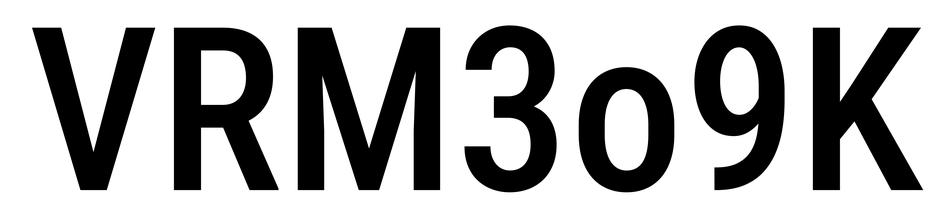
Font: Roboto_Condensed_Medium